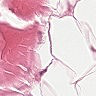
Metastatic tissue present: no